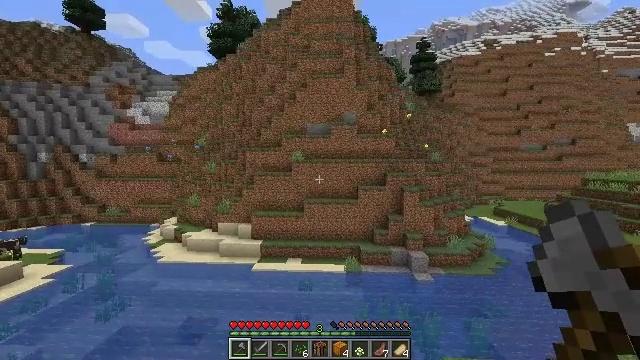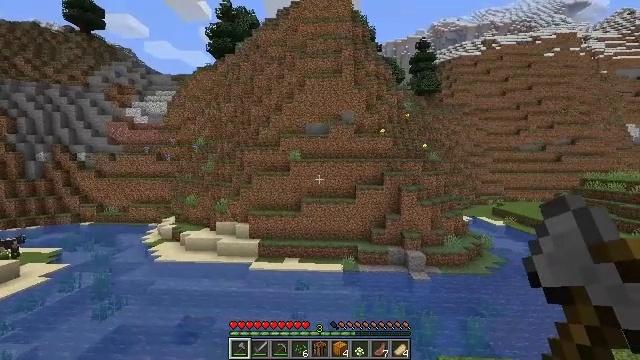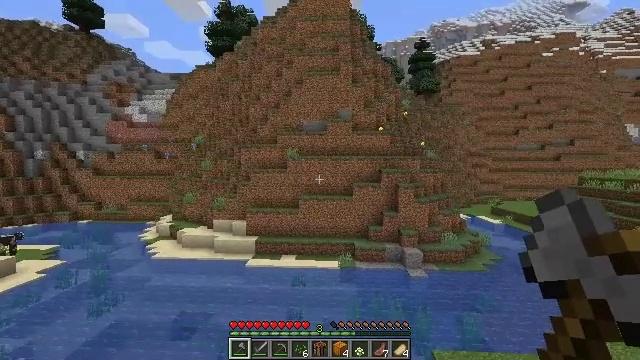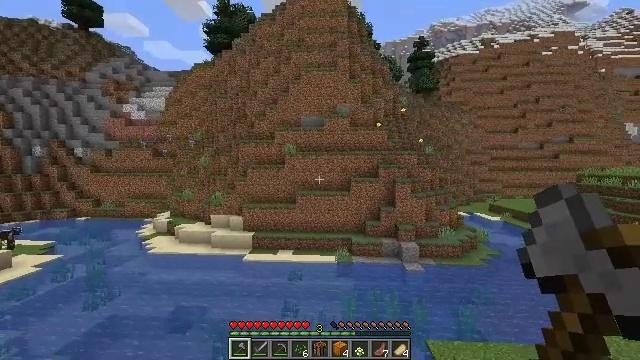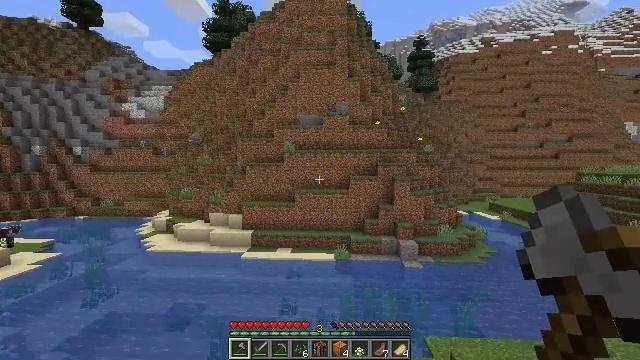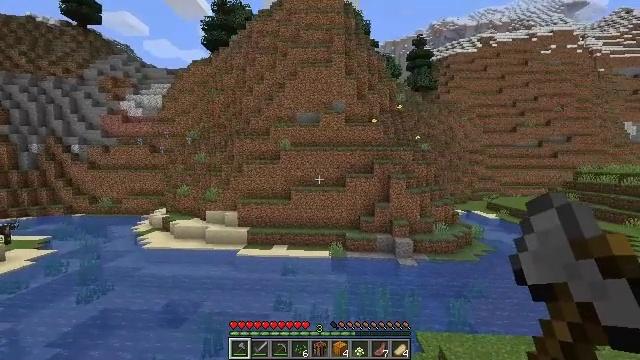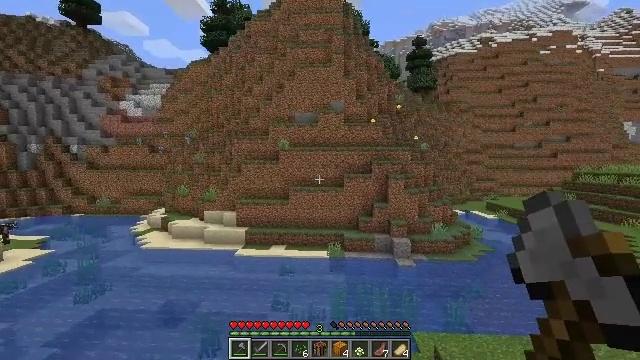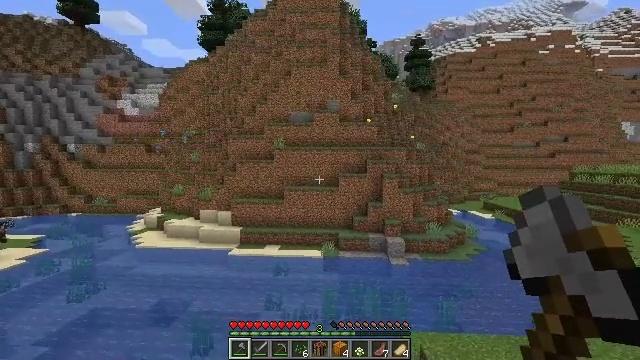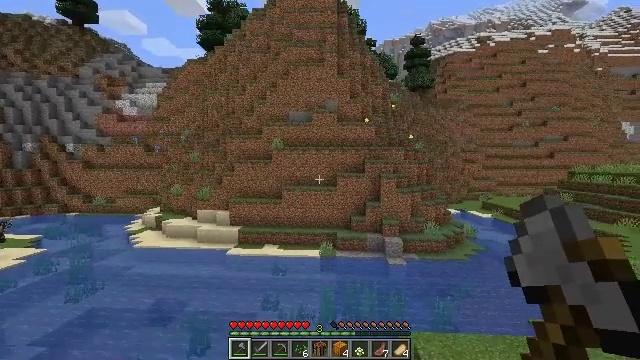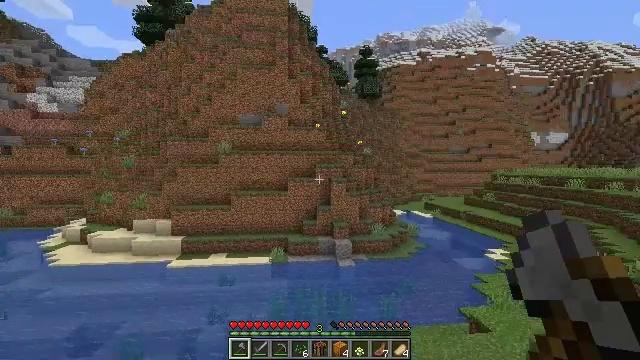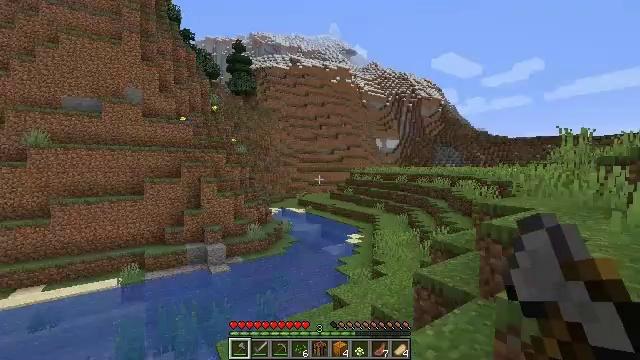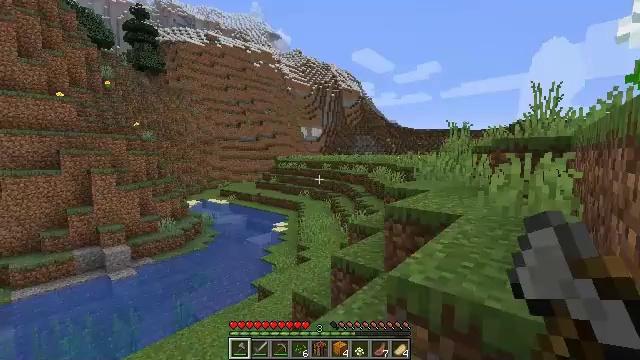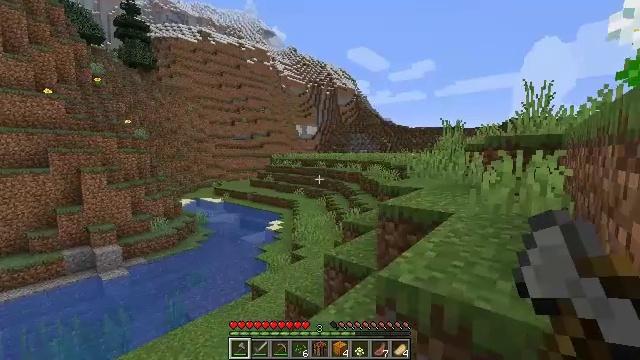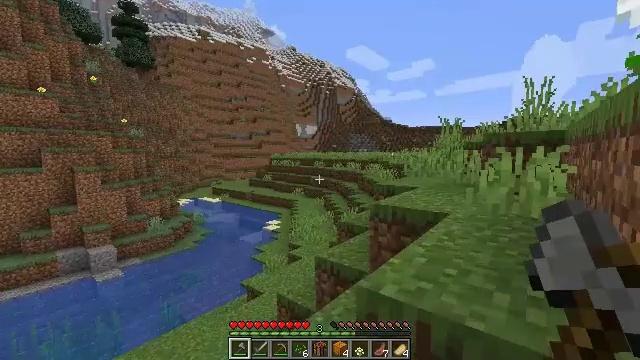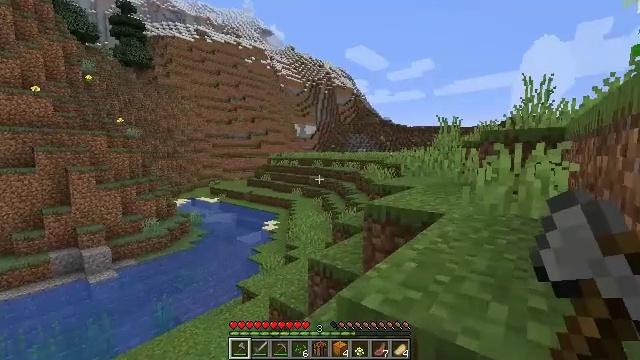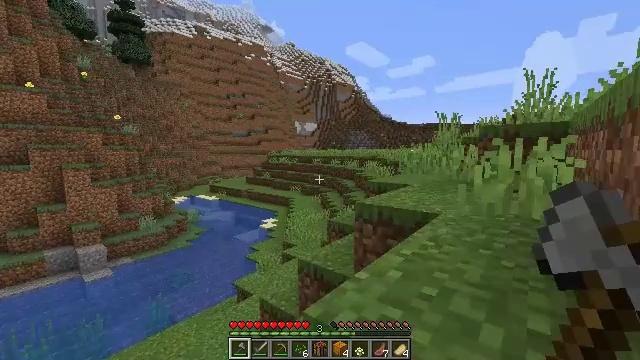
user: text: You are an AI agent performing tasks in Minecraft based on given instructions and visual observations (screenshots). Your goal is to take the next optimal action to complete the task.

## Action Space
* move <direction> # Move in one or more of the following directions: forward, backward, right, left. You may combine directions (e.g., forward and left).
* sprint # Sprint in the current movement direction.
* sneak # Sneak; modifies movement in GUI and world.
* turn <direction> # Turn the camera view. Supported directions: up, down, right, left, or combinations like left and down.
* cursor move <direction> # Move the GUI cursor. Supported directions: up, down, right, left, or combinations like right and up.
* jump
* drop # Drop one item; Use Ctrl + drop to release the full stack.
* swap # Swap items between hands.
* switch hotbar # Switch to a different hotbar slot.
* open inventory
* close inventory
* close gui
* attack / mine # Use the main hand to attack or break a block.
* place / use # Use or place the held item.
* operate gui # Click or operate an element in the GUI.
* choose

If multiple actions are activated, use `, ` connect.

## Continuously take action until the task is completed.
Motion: motion action
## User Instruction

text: Collect oxeye daisy from the ground.
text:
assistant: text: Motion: move right
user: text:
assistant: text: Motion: move right
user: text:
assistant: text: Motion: move right
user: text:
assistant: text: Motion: move right
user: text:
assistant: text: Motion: move right
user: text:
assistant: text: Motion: move right
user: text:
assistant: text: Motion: move right
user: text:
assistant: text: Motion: move right
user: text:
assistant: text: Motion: move right, turn right and up
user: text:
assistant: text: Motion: move right, turn right
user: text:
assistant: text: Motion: move forward and move right, turn right and down
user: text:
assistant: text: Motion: move forward and move right, turn right
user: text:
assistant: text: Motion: move forward and move right
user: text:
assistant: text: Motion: move forward and move right
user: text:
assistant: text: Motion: move forward and move right
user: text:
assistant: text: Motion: move forward
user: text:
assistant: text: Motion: move forward
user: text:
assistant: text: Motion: move forward
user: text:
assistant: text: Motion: move forward
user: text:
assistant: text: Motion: move forward
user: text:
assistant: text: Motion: move forward, turn right and down
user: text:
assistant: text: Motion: move forward, turn right and down, jump
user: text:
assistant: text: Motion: move forward, jump
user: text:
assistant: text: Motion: move forward, turn right, jump
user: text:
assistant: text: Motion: move forward, jump
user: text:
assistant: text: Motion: move forward, jump
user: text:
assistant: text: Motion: move forward
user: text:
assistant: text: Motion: move forward
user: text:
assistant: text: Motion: move forward and move right
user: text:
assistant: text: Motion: move forward and move right